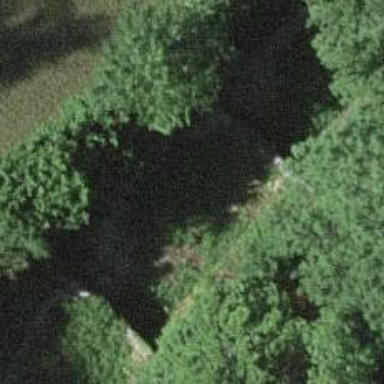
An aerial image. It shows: Check dam along waterway with retaining wall.